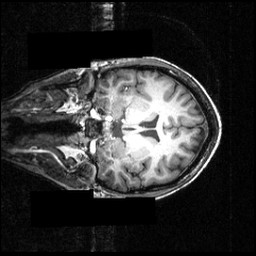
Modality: T1w
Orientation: coronal
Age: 24
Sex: female
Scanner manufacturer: siemens
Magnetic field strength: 3.951 T
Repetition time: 1.5 s
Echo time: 0.00335 s